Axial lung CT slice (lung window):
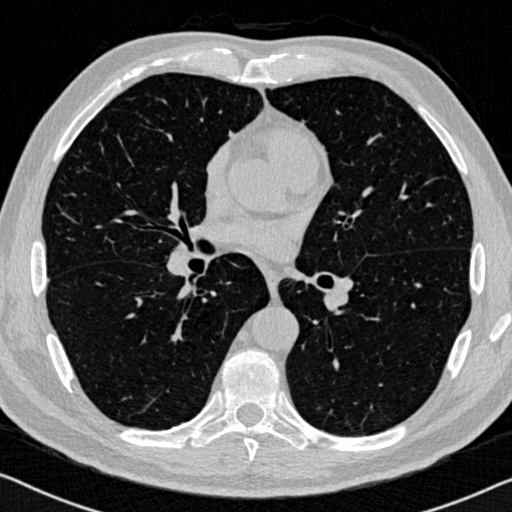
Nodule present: no